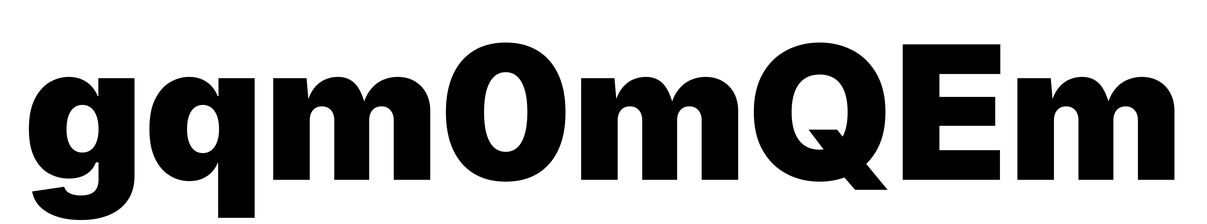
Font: Inter_Black